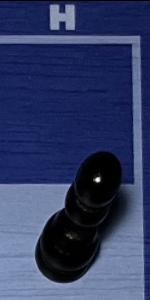
Label: Pawn_Black